Question: I am working on a Joomla 3.0.3 site using the Gantry 4.1.7 Framework and am having a problem with CSS that is adding a border or some padding/margin on a 1st level menu item.
As you can see from the image below, there is an offset of 1px on the left of the top-level menu item "References".

I have tried to find the selector that is causing that and I have not been able to identify it.
The site is online behind password protection. I have created a username and password pair to let someone here access the site for assistance. I would post the code, but as there are so many different files and I have no what is causing this, I hope someone can give me some advice.
The site is accessible at: <URL>
: stackoverflow
: assists
I would be happy to provide someone (via email or private chat) with either super admin access or ftp access (unfortunately, no ssh on the client's dev machine).
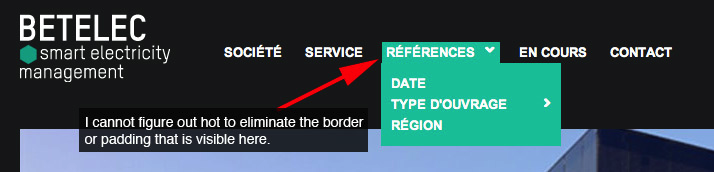
Answer: '''
menu li:hover > .dropdown, .gf-menu li.active:hover > .dropdown {
left: -1px;
opacity: 1;
top: auto;
}
'''
Maybe this: left:-1px; ???